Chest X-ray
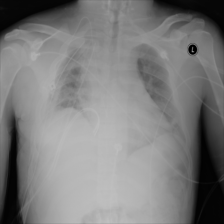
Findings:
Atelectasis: negative
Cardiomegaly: negative
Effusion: positive
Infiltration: negative
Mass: negative
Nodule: negative
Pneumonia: negative
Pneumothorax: negative
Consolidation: negative
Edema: negative
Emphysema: negative
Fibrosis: negative
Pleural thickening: negative
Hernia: negative